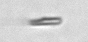
Label: fiber